Question: Here's my build&publish command:
'''
MSBuild.exe D:\github\myProj\myProj\myProj.vbproj /p:PublishProfile=myProj.pubxml /p:DeployOnBuild=true
'''
Here's my file structure:

Why is my myProj.wpp.targets ignored, and even published to server?
If it contained errors, it shouldn't at least be published.
My project is asp.net 3.5 visual basic. I am really stuck. First/best tip that leads to solution will be rewarded.
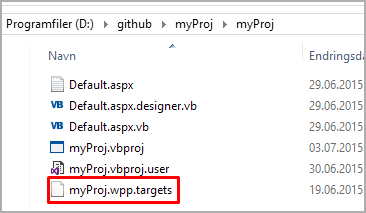
Answer: Try to add the following at the end of your build&command MSBuild.exe command:
'''
/p:WebPublishPipelineCustomizeTargetFile=<path-to.targets-file>
'''
which will be in your case:
'''
/p:WebPublishPipelineCustomizeTargetFile=D:\github\myProj\myProj\myProj.wpp.targets
'''
I hope, this will work!